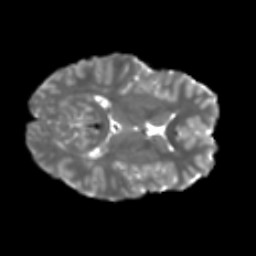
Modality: T2w
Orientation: axial
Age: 18
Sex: female
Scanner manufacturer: ge
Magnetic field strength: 3 T
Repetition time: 7.8 s
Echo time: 0.0618 s